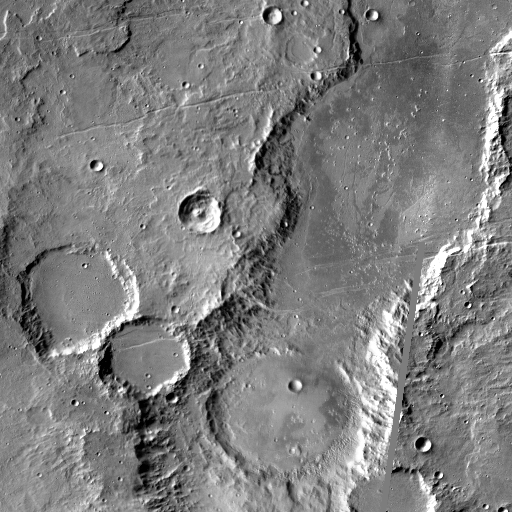
Crater classes present: Background, Other, Layered, Buried